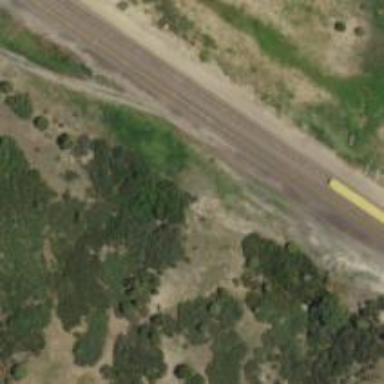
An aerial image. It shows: Railway track.